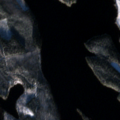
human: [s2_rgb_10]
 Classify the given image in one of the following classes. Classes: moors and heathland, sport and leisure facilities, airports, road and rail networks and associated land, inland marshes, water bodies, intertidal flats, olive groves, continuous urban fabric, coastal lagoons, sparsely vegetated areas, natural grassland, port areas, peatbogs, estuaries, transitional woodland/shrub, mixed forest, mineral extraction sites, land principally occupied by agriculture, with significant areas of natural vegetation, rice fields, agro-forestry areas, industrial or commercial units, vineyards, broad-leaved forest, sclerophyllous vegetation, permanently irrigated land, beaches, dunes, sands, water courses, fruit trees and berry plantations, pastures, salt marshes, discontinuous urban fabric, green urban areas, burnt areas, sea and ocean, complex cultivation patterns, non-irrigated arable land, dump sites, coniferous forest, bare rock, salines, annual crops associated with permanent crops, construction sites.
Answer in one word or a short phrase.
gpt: land principally occupied by agriculture, with significant areas of natural vegetation, coniferous forest, mixed forest, water bodies